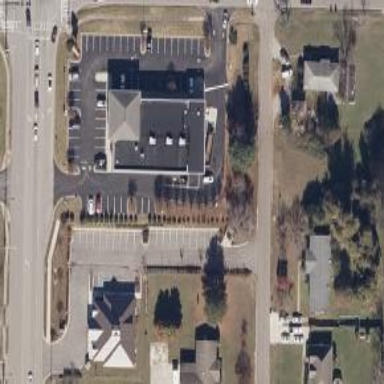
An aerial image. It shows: Pharmacy providing healthcare services.